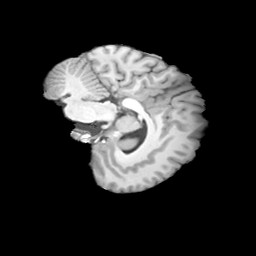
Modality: T1w
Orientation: sagittal
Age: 20
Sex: female
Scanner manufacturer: siemens
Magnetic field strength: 3 T
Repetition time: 2 s
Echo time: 0.0024 s